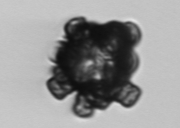
Label: Delphineis